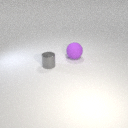
large purple rubber sphere behind small gray metal cylinder